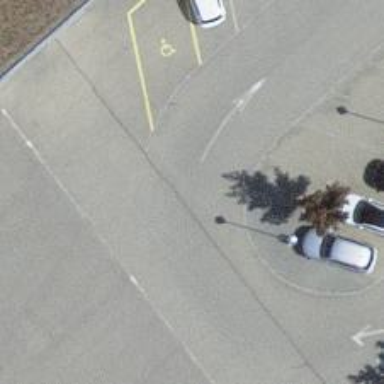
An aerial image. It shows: Road serving as parking aisle.